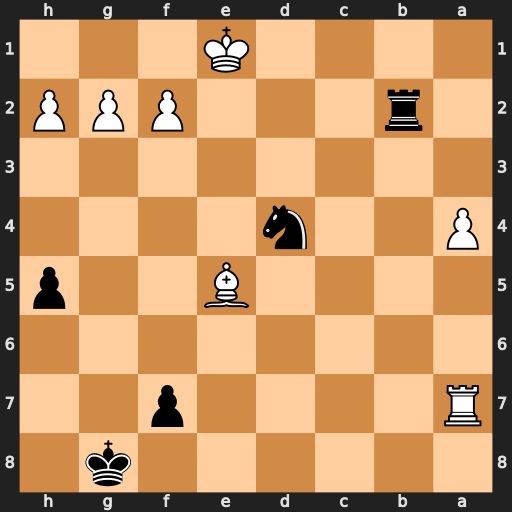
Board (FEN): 6k1/R4p2/8/4B2p/P2n4/8/1r3PPP/4K3
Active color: b
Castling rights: -
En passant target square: -
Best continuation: Re2+ Kf1 Rxe5